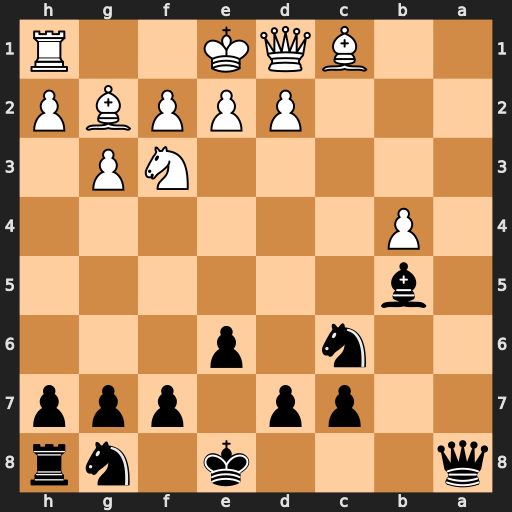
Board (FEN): q3k1nr/2pp1ppp/2n1p3/1b6/1P6/5NP1/3PPPBP/2BQK2R
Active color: b
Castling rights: Kk
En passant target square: -
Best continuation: Ba4 Bb2 Bxd1